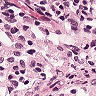
Metastatic tissue present: no